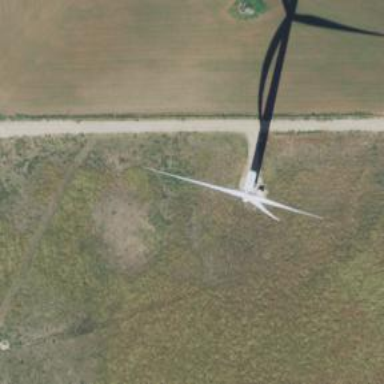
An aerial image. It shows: Wind generator powered by horizontal-axis wind turbine.